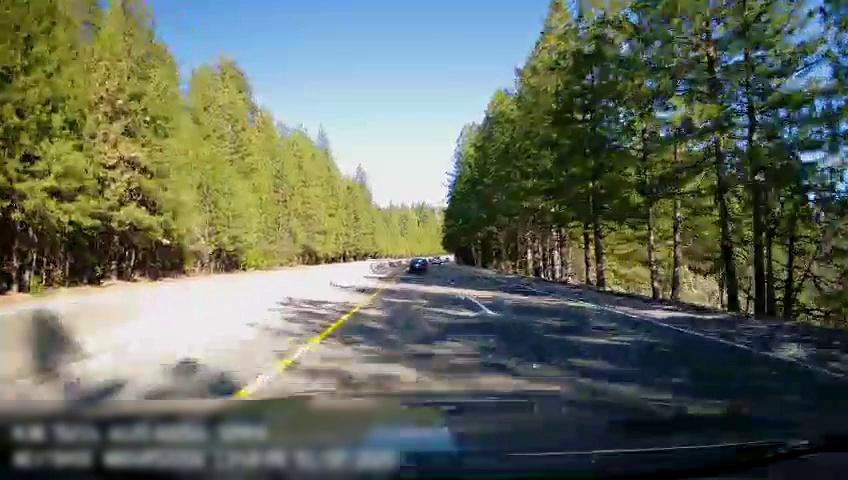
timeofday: Day
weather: Sunny
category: Drivable Space
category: Vehicles | Car
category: Vehicles | Car
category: Lanes | Current Lane
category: Lanes | Current Lane
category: Lanes | Alternate Lane